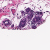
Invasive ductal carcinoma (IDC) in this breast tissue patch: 0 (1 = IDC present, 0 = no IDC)